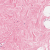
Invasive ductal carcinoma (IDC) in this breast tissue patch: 0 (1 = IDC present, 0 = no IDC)